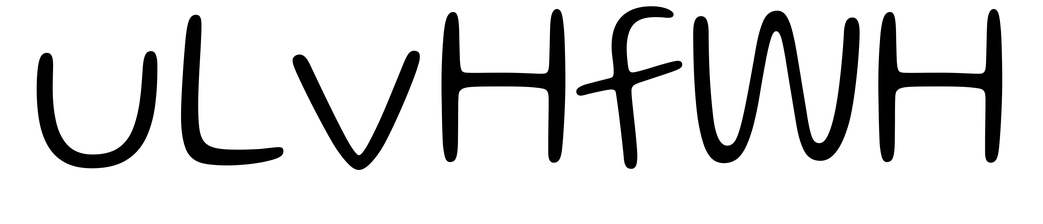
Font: Gluten_ExtraLight